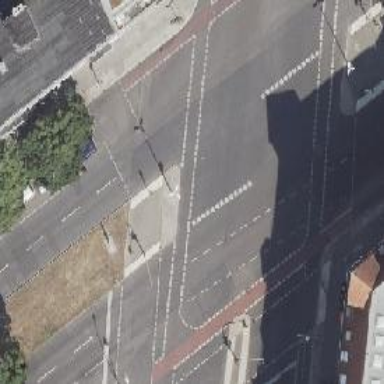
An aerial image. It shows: Crossing with traffic signals.